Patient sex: M
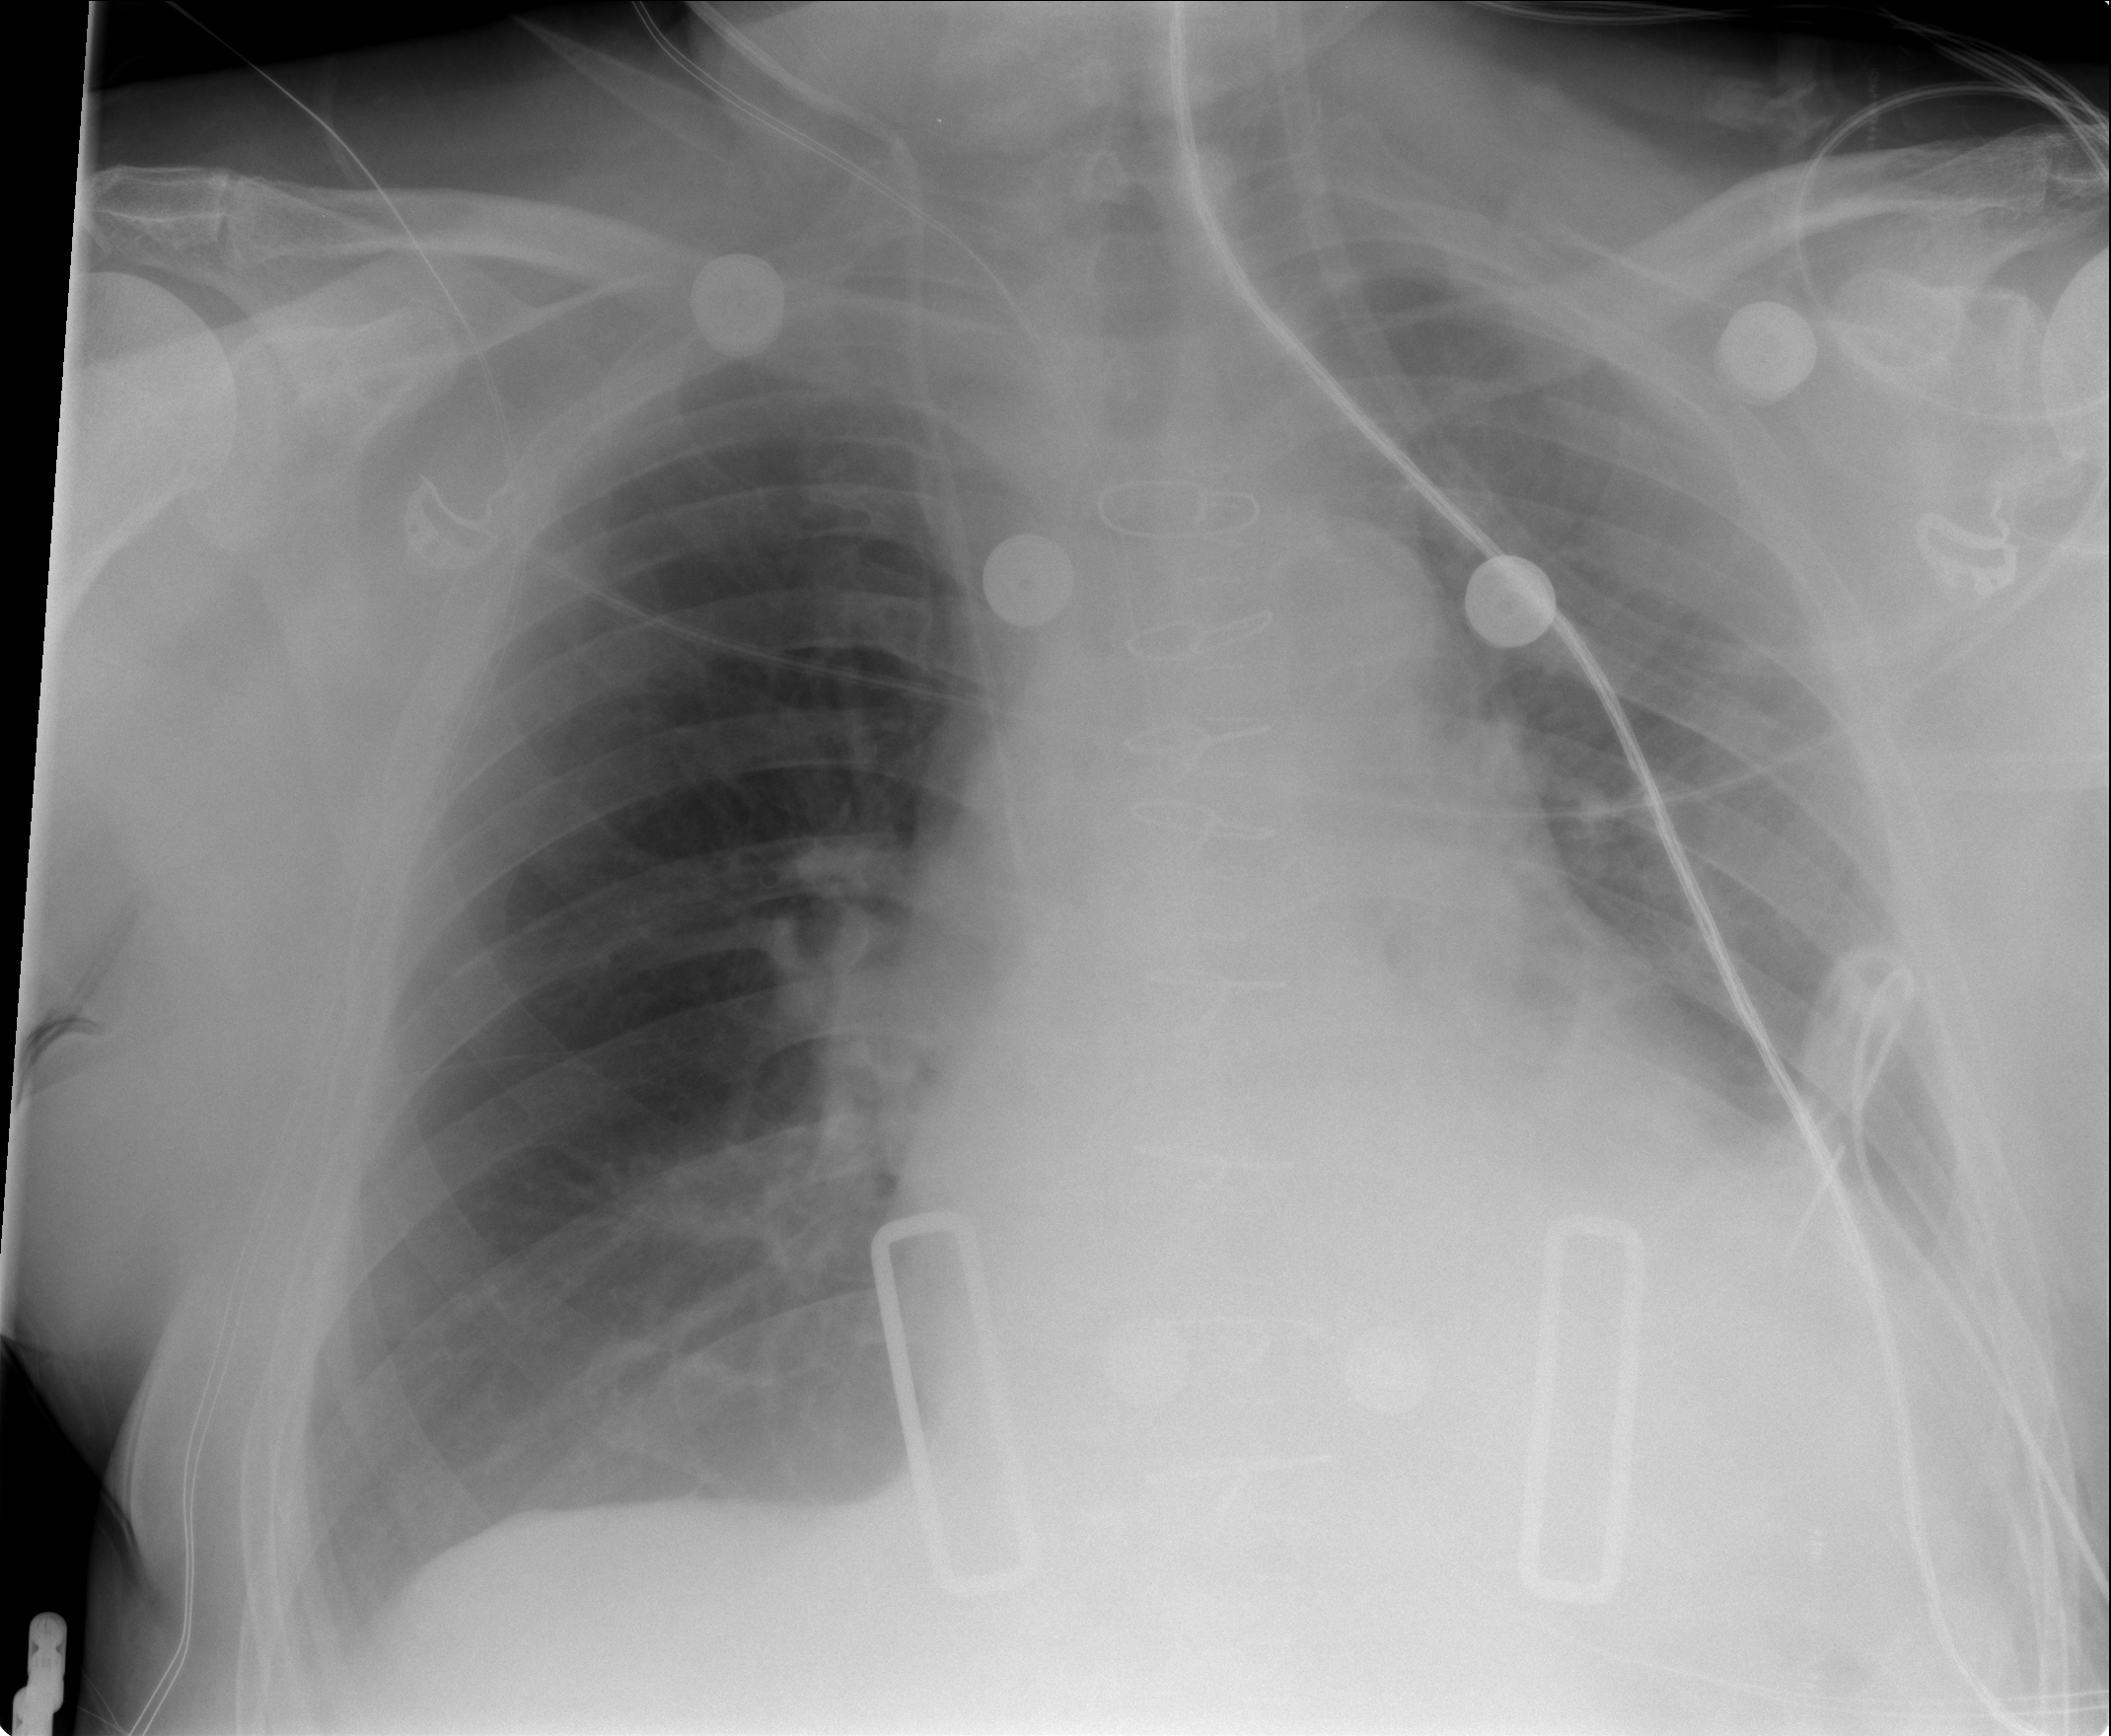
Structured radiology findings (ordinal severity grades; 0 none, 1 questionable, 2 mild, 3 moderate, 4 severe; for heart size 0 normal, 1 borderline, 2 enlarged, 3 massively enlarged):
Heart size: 2
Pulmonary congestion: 2
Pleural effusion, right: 1
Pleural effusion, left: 2
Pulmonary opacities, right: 1
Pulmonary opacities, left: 0
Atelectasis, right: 2
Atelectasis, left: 2